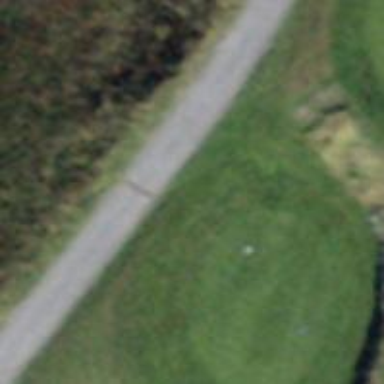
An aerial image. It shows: Grassy area designated as golf tee.